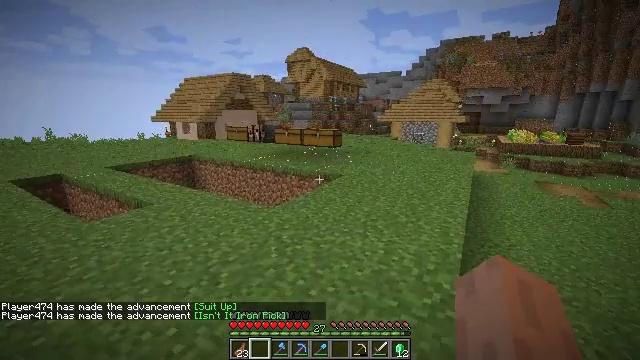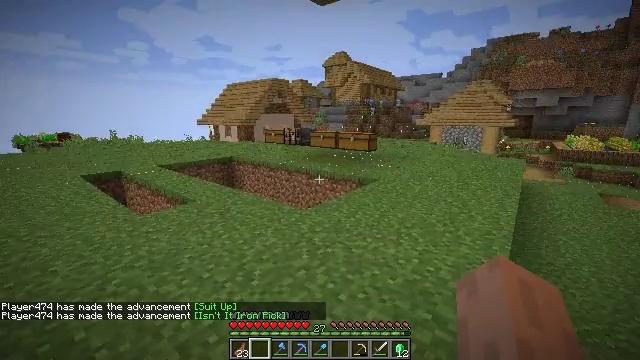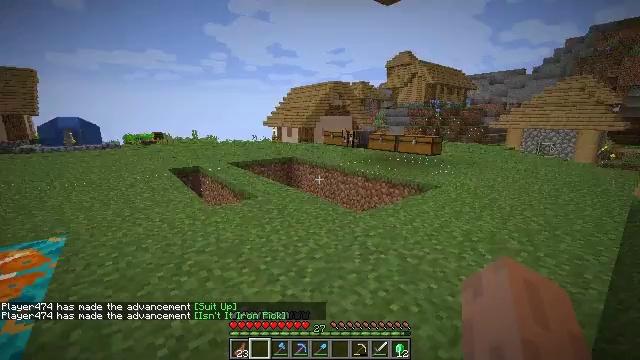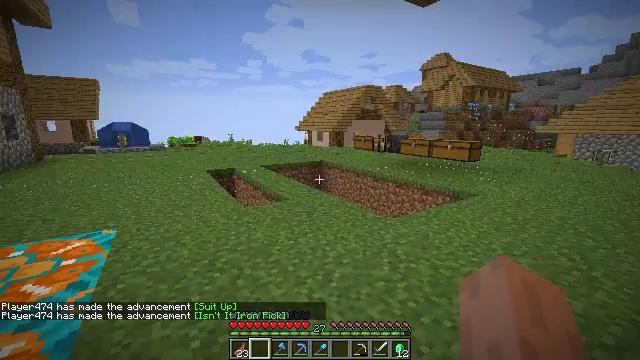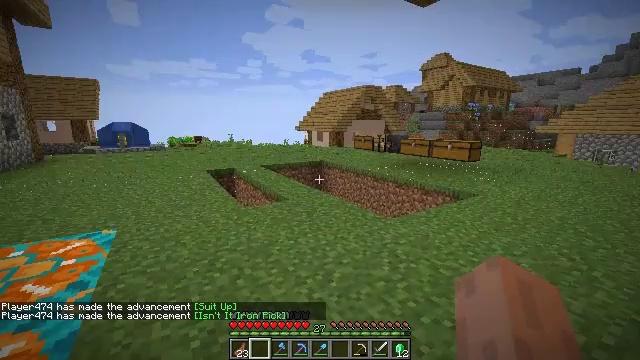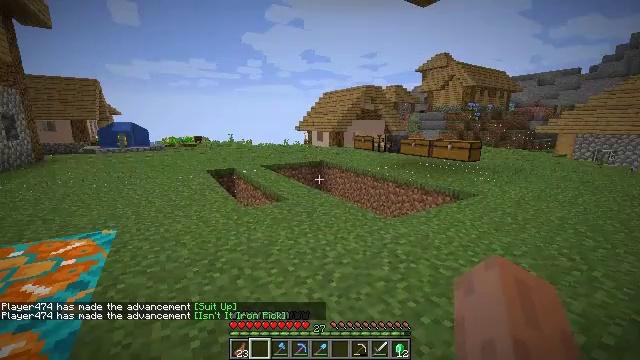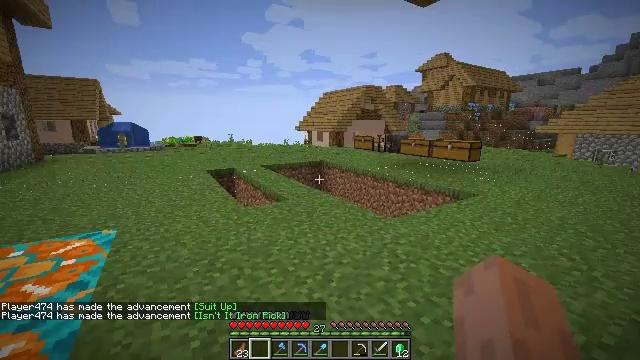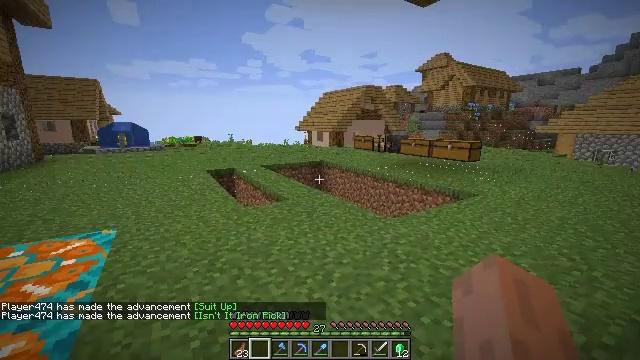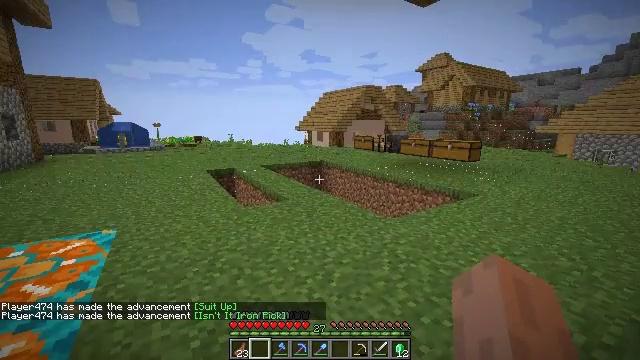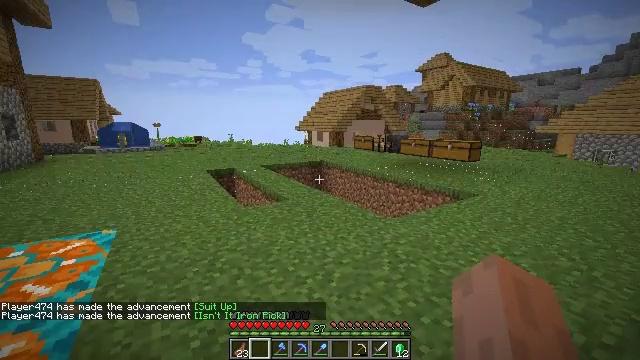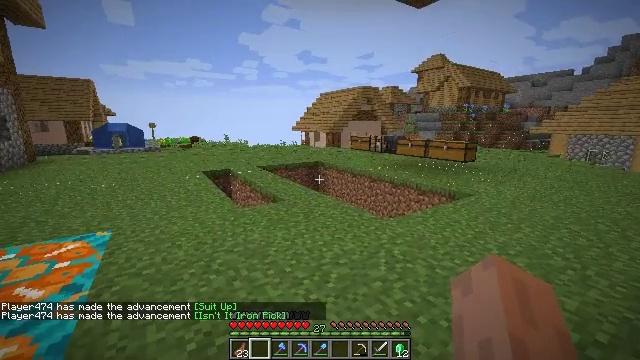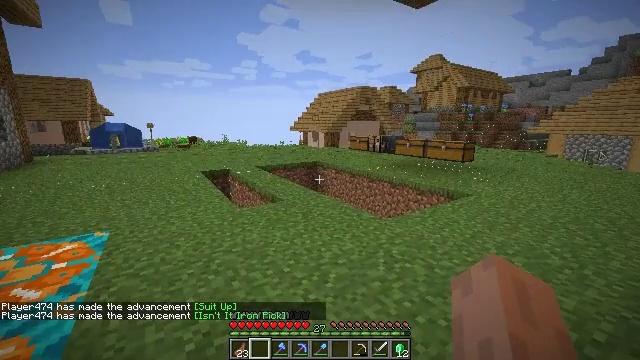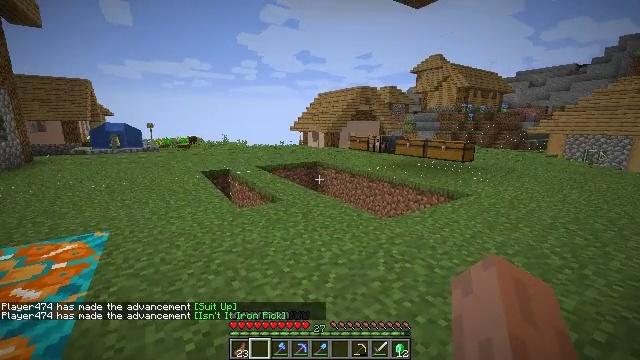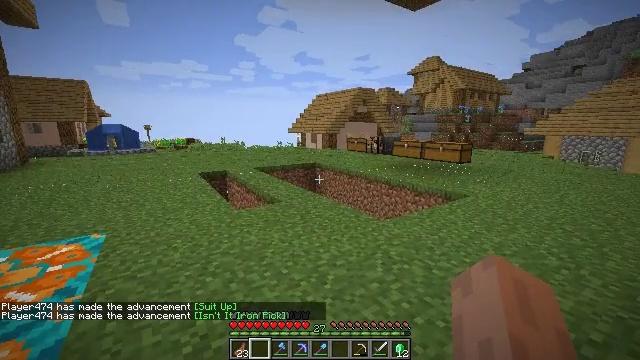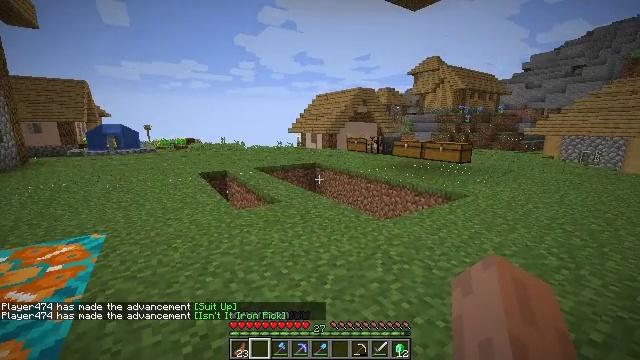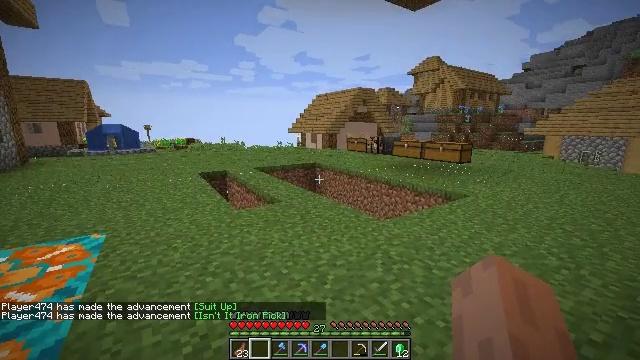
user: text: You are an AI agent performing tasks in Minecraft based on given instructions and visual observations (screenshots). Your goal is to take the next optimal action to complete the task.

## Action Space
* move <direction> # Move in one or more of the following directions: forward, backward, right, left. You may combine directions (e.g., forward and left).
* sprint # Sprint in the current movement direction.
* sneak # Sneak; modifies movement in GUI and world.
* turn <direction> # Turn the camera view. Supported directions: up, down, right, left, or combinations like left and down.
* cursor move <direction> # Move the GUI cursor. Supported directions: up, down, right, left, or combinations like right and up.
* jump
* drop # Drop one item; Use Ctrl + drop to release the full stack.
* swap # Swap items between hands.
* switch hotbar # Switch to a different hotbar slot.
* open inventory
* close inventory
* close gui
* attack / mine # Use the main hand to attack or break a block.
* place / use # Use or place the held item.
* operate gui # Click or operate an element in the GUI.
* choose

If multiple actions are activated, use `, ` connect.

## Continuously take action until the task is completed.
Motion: motion action
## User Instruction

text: Gather orange glazed terracotta for building.
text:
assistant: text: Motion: turn left
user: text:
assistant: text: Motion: turn left
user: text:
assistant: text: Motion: turn left
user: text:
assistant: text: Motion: no_op
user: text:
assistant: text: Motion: no_op
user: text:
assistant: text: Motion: no_op
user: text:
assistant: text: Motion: no_op
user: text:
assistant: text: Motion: no_op
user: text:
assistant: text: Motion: no_op
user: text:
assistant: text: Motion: no_op
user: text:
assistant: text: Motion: no_op
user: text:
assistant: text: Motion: no_op
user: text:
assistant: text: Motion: no_op
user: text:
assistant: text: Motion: no_op
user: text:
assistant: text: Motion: no_op
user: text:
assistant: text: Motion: no_op
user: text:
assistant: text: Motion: turn left
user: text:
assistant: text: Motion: turn left
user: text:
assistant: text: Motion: turn left
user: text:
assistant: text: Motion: turn left
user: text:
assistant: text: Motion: no_op
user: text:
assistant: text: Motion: no_op
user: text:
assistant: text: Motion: no_op
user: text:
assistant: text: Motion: no_op
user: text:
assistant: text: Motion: no_op
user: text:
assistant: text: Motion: no_op
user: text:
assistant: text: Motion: turn right
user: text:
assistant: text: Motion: turn right
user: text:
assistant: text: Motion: turn right
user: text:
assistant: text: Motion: turn right